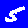
Digit: 5